Question: I'm coding phonegap app that included local notification. First of all I use plugin from
> <URL>
which is easy to use.
my app has 5 times a day to notify user (example : 5.00 AM, 12.00 PM, 4.00 PM, 8.00 PM and 9.00 PM)

If you seen in the picture, my app allows user choose which time they prefer to notify. If user turn on, the app will notify at 5.00 AM otherwise it won't.
My question is what is the best way to handle notification like this, should I need to schedule all notification when users open the app or another way to suggest me?
Moreover, how to make it repeat everyday? note that the time of each day will be different.
Thank you.
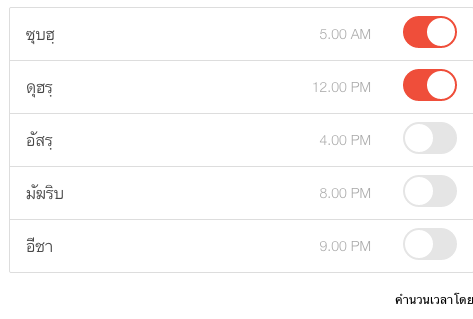
Answer: You can schedule on app startup or just add a button to your UI.
For repetition, your plugin may support that feature but afaik, you should specify each notification separately. I would schedule a whole month or week each time the app starts (or when the schedule button is pressed). You can never know when is the next time your user will open your app, so it's better to schedule as much as you can when you have the chance. If you are a nice developer, you can ask your user for repetition and scheduling as well..